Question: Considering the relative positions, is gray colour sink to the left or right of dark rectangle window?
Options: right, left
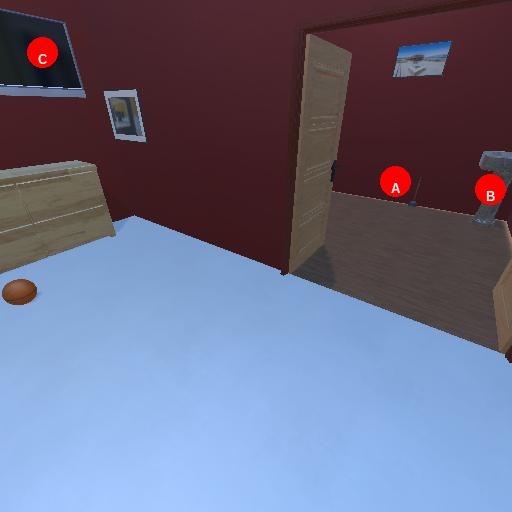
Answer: right